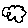
Label: cloud